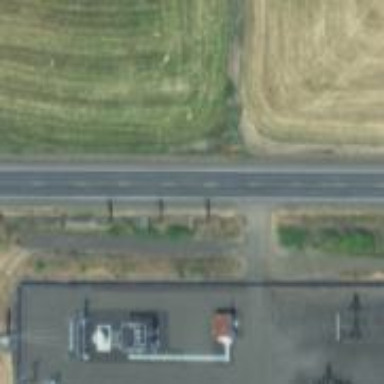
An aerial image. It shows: Power pole.